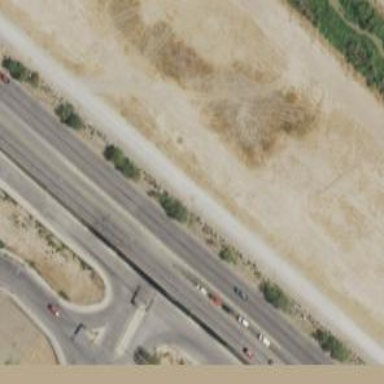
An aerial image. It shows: Trunk link highway.